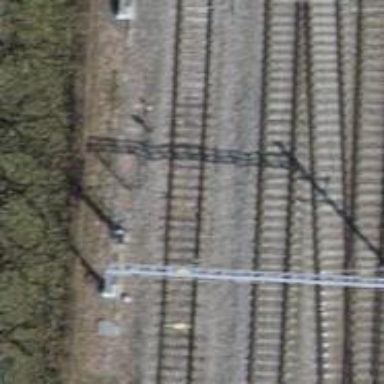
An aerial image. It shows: Railway signal.